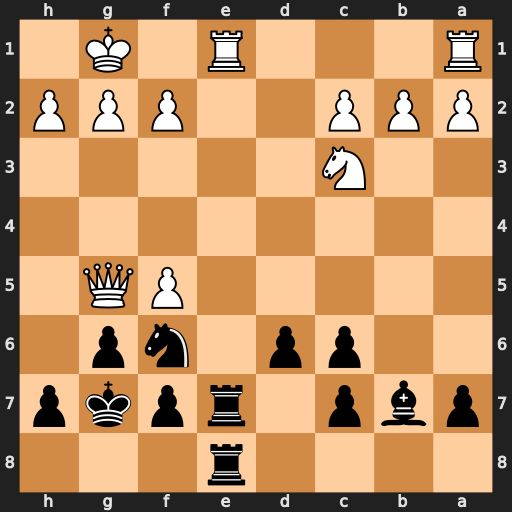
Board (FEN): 4r3/pbp1rpkp/2pp1np1/5PQ1/8/2N5/PPP2PPP/R3R1K1
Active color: b
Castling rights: -
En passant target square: -
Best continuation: Rxe1+ Rxe1 Rxe1#